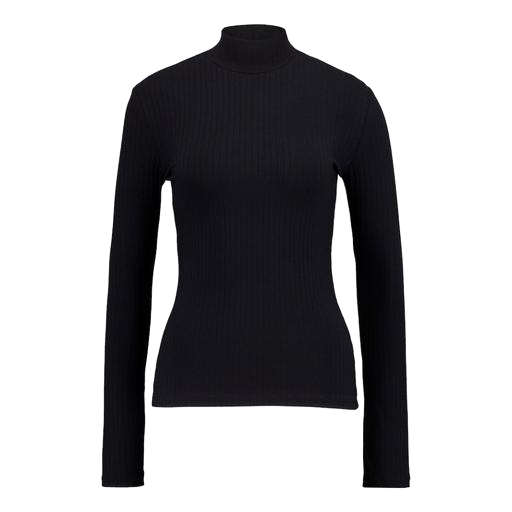
high-neck ribbed-jersey t-shirt, high-neck top, black rib mock neck top, white background